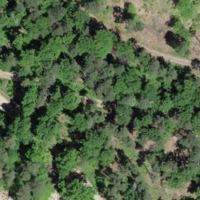
EUNIS habitat code: 41
Species observed at this site:
Lathyrus vernus
Melittis melissophyllum